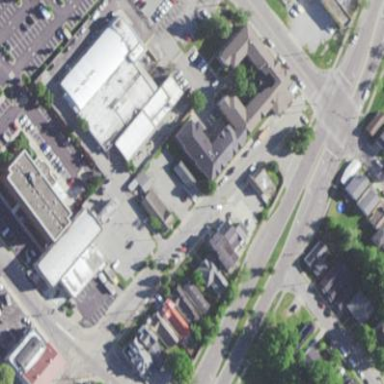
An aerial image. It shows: Commercial building.